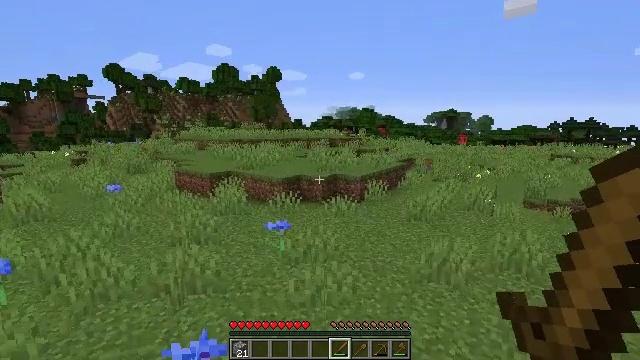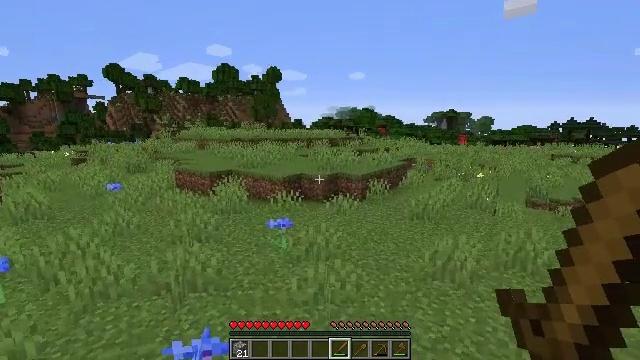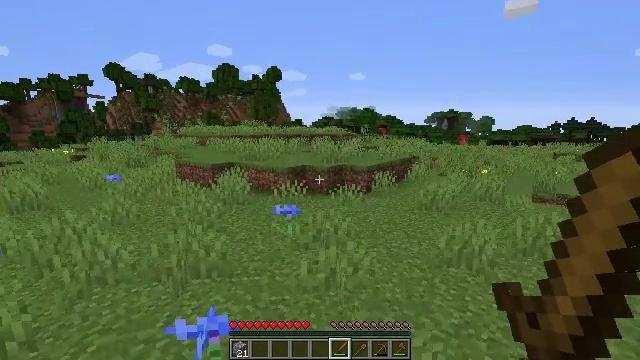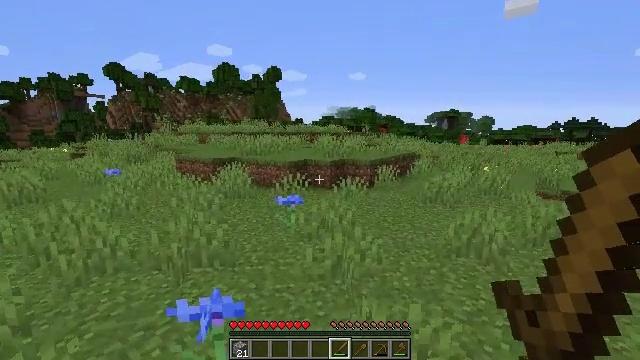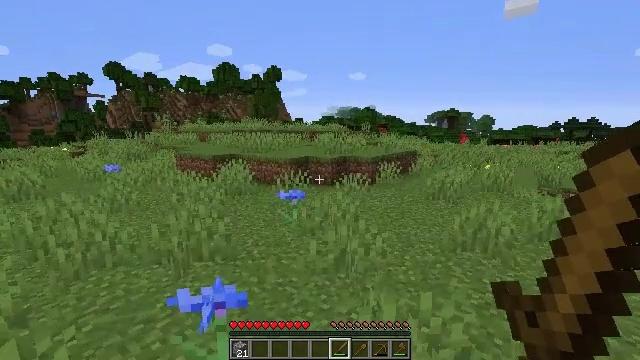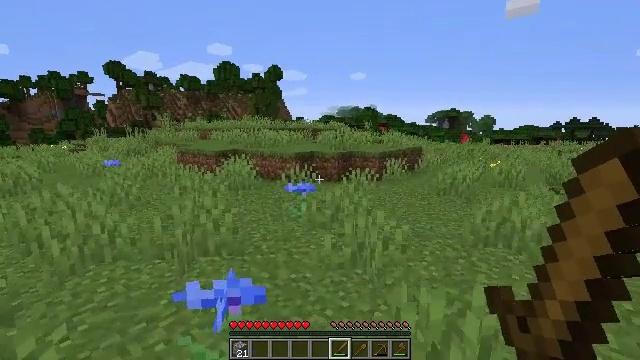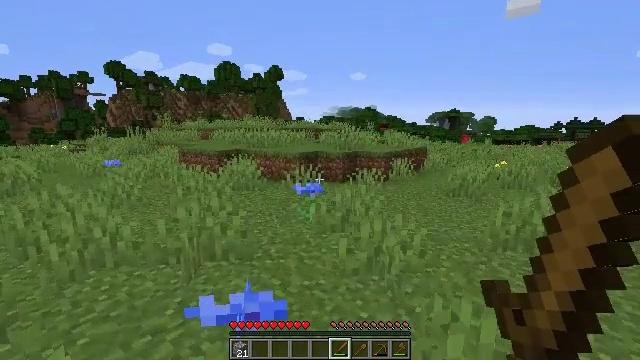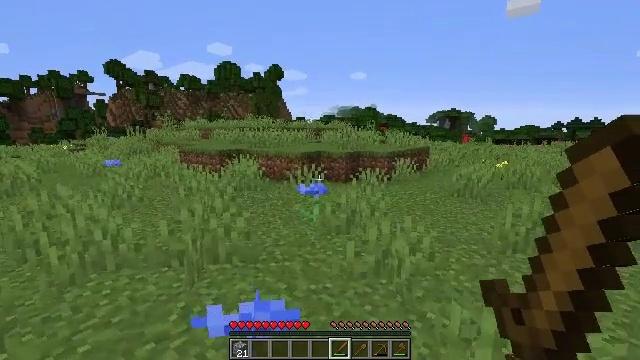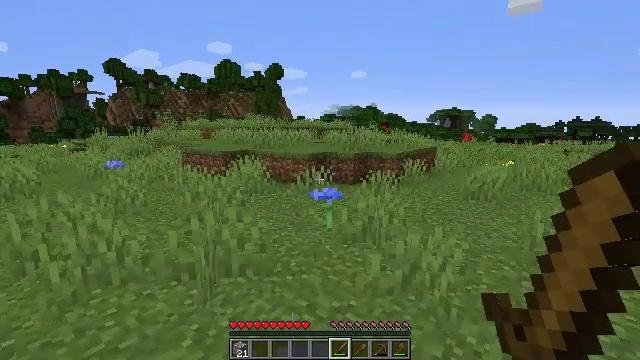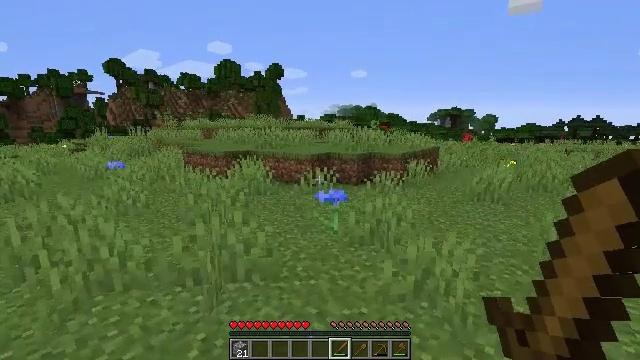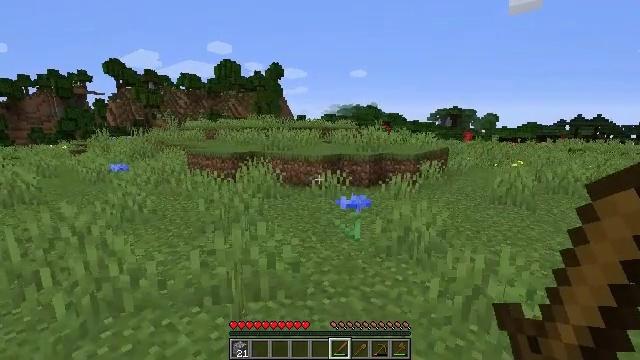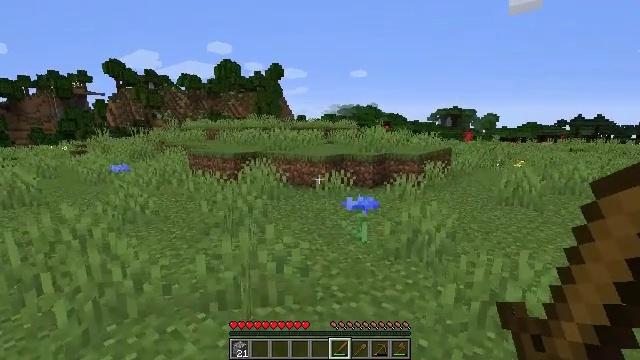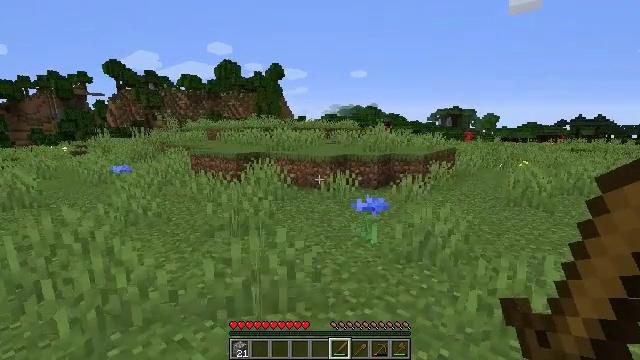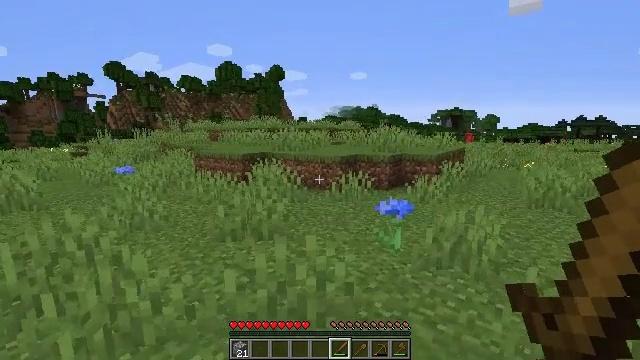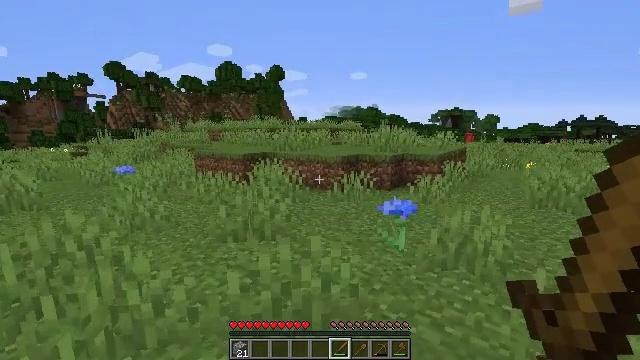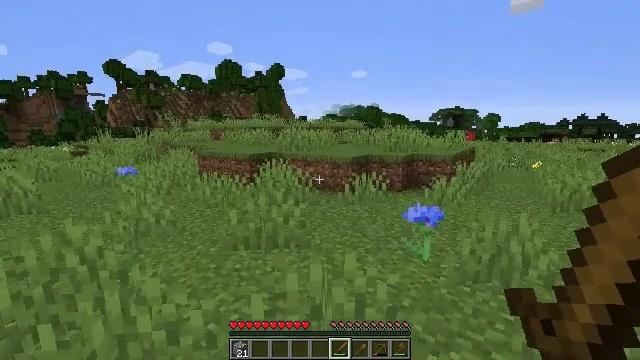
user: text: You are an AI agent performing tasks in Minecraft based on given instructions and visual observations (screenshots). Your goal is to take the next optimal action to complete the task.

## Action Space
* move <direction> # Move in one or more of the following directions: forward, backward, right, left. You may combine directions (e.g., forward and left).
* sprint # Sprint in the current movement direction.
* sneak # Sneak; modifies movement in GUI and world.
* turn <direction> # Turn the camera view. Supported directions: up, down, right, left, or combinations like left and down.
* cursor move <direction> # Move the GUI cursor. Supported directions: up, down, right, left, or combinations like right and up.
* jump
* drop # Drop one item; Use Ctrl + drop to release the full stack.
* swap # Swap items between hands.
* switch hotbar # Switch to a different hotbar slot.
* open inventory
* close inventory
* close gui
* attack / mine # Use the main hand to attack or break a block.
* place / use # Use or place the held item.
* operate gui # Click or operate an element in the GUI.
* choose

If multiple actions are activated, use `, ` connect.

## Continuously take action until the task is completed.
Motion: motion action
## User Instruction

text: Gather oak logs from trees.
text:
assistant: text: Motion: move forward and move left
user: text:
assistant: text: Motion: move forward and move left
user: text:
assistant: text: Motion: move forward and move left
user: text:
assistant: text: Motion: move forward and move left
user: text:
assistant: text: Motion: move forward and move left
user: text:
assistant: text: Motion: move forward and move left
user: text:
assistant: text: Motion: move forward and move left
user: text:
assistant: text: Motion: move forward and move left
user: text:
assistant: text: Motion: move forward and move left
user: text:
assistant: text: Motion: move forward and move left
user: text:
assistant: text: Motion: move forward and move left
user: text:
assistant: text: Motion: move forward and move left
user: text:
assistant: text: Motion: move forward and move left
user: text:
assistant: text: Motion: move forward and move left
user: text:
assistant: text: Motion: move forward and move left
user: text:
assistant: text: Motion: move forward and move left
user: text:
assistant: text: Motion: move forward and move left
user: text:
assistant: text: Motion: move forward and move left
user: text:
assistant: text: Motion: move forward and move left
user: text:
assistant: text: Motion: move forward and move left
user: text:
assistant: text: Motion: move forward and move left
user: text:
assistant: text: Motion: move forward and move left
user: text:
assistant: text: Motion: move forward and move left
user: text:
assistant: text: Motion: move forward and move left
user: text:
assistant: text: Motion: move forward and move left
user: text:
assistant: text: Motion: move forward and move left, switch to hotbar 9
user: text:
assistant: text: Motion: move forward and move left, switch to hotbar 9
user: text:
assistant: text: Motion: move forward and move left, switch to hotbar 9
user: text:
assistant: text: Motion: move forward and move left, switch to hotbar 9
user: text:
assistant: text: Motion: move forward and move left